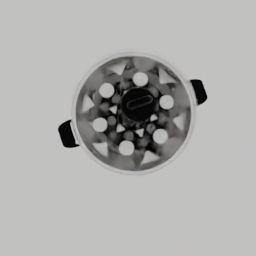
Label: appliances